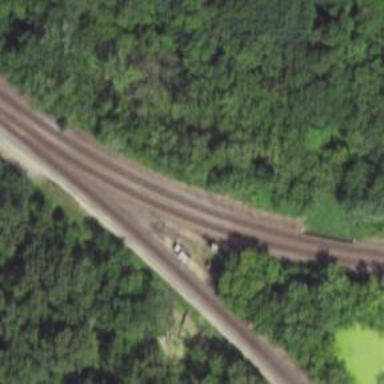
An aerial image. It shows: Junction on the railway.